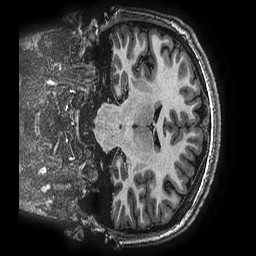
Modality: T1w
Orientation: coronal
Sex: female
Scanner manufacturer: ge
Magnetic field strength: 3 T
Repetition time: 0.00766 s
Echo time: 0.003476 s